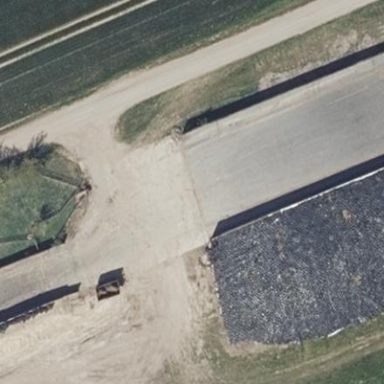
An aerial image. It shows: Farmyard area.